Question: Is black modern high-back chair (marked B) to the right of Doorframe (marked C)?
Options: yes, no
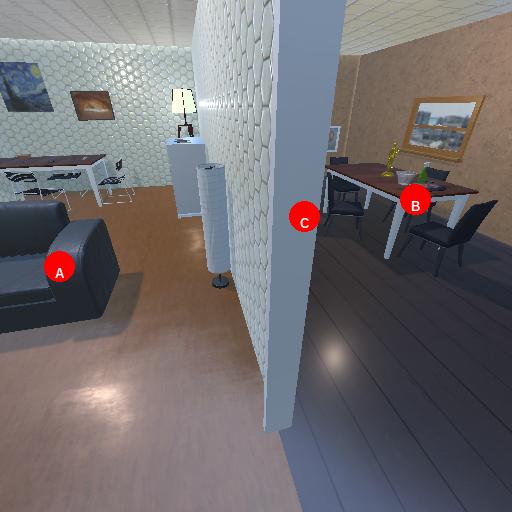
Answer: yes